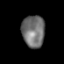
Tissue: prostate
Cell type: Myeloid cells
Senescence score: 0.3615
Nuclear area (px): 721
Mean DAPI intensity: 112.752